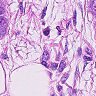
Metastatic tissue present: yes